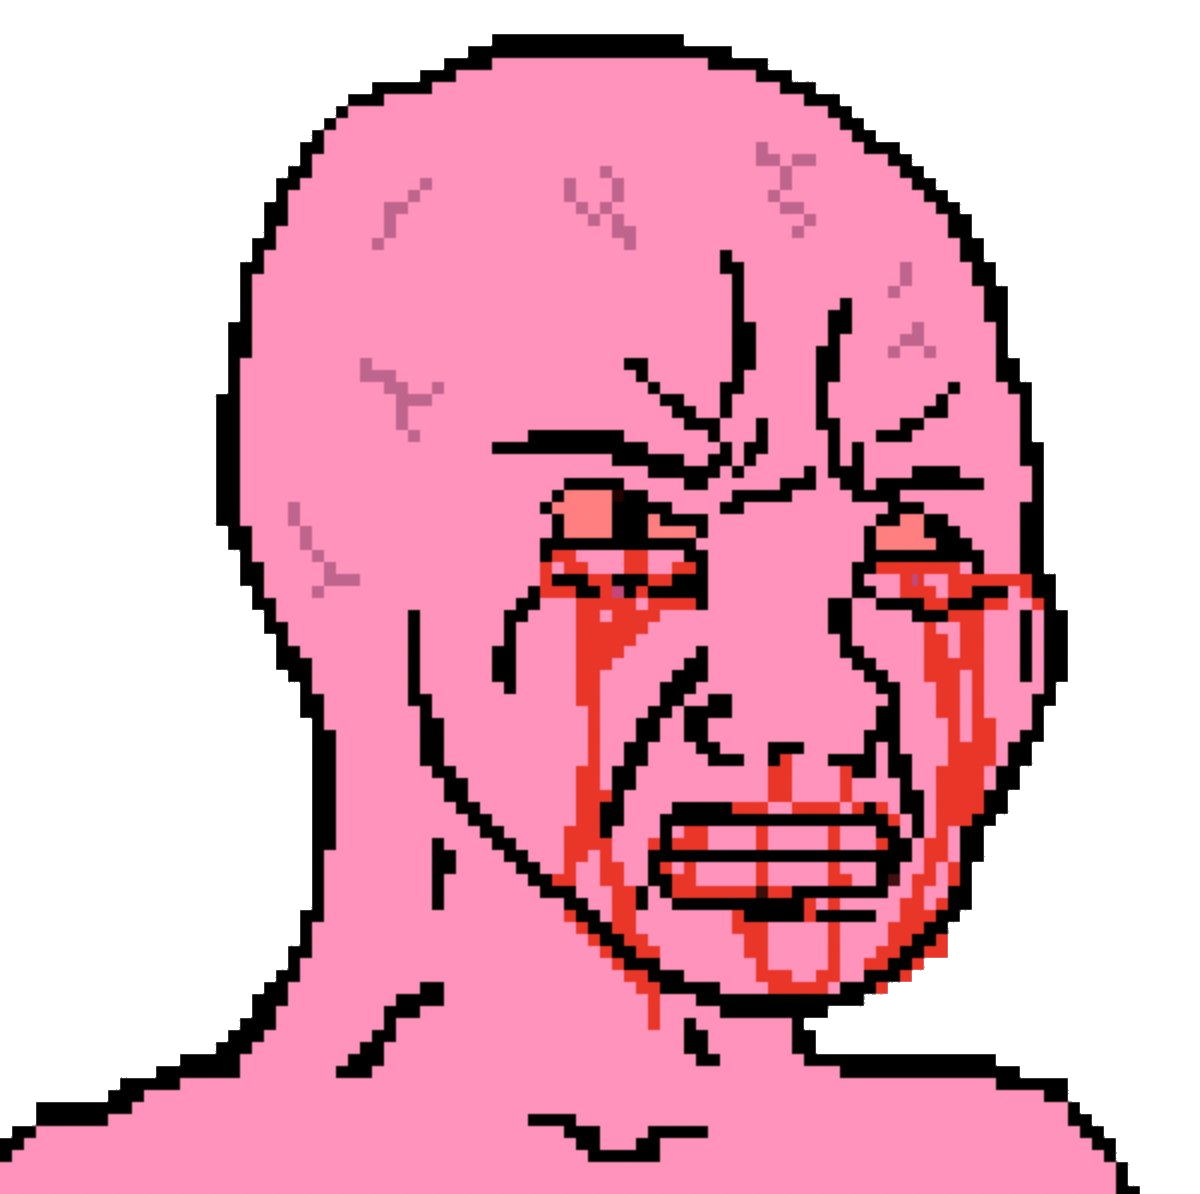
Label: 5_Rage